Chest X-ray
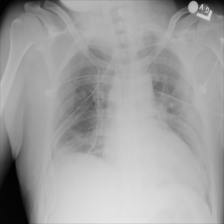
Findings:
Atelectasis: negative
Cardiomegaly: negative
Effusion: negative
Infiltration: negative
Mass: negative
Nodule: negative
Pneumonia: negative
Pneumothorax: negative
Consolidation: negative
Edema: negative
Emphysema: negative
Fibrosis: negative
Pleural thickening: negative
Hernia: negative